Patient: sex F, age 54
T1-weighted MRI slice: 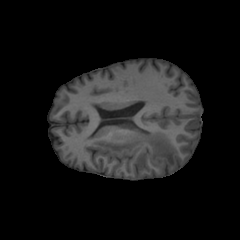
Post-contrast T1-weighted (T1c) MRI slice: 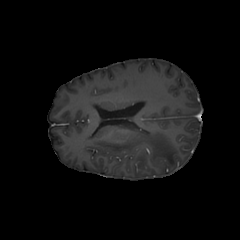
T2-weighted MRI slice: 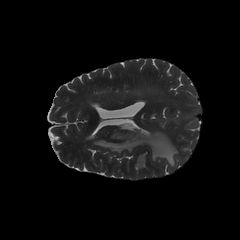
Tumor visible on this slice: yes
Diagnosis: Glioblastoma, IDH-wildtype
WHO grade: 4